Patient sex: M
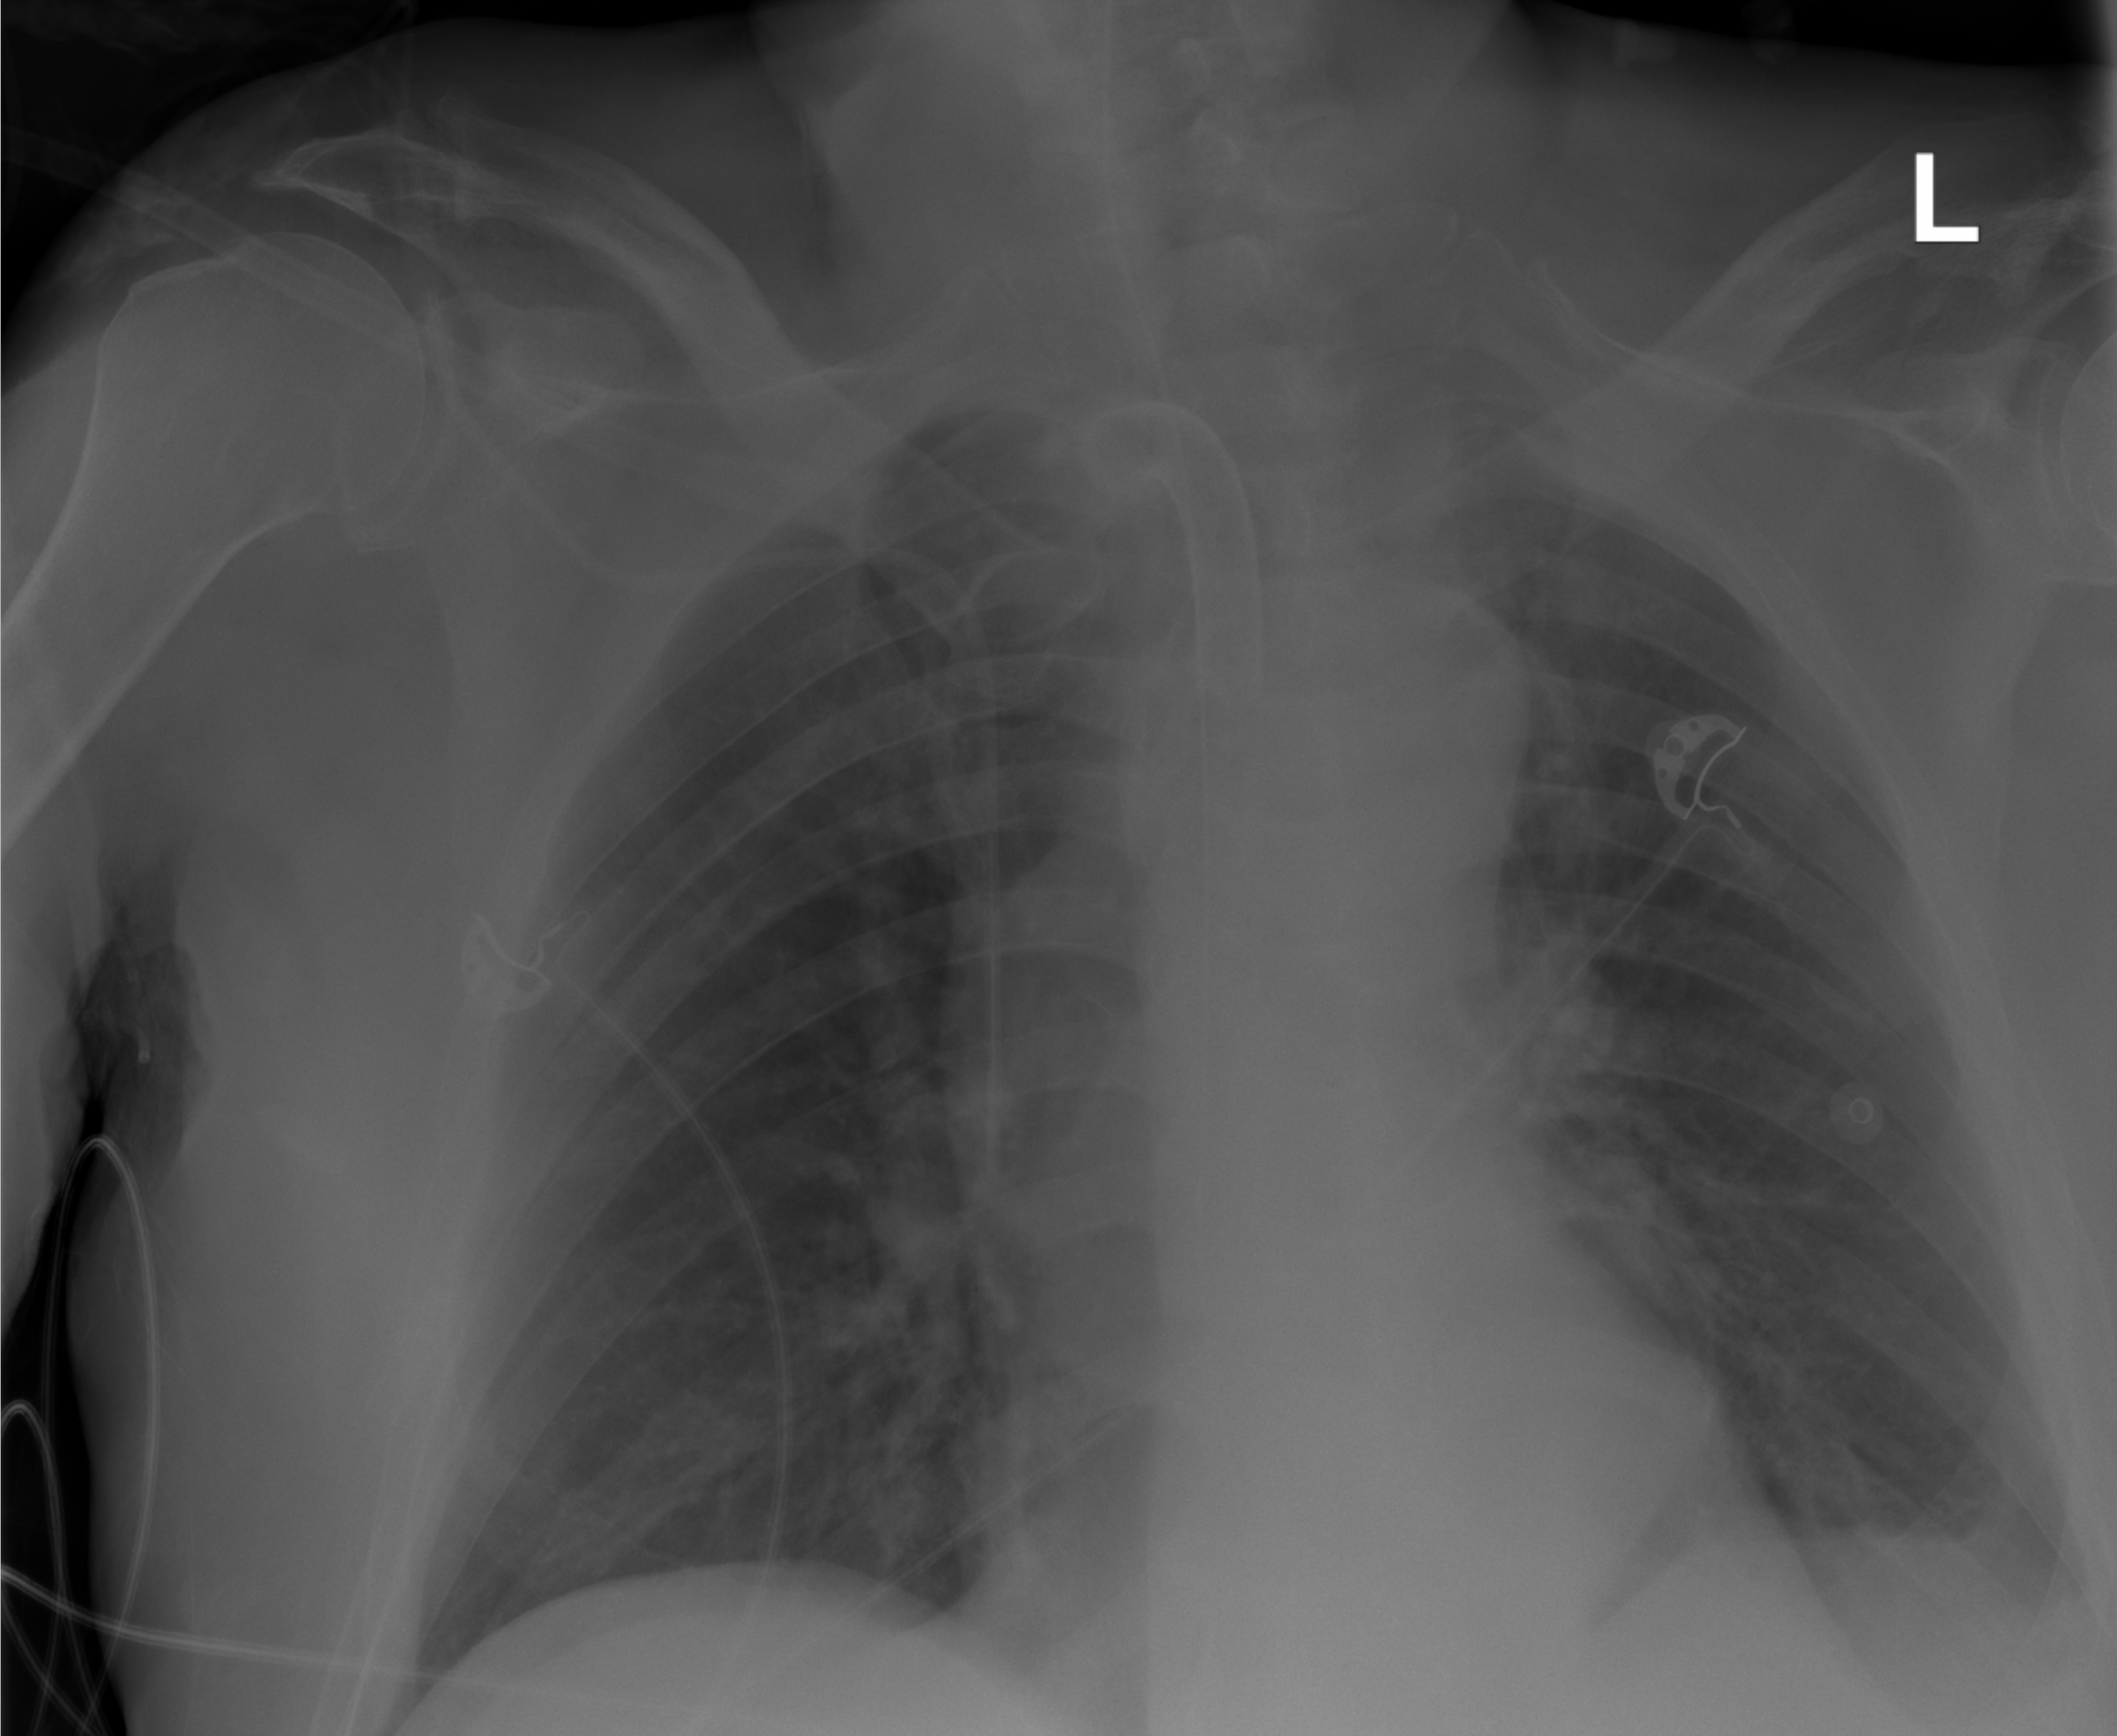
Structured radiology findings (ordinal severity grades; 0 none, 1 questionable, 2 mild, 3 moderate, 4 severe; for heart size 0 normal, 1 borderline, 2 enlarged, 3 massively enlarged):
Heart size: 0
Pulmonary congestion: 0
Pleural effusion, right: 0
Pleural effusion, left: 1
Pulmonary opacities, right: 0
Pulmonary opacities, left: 0
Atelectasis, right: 0
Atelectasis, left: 1